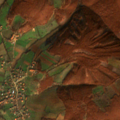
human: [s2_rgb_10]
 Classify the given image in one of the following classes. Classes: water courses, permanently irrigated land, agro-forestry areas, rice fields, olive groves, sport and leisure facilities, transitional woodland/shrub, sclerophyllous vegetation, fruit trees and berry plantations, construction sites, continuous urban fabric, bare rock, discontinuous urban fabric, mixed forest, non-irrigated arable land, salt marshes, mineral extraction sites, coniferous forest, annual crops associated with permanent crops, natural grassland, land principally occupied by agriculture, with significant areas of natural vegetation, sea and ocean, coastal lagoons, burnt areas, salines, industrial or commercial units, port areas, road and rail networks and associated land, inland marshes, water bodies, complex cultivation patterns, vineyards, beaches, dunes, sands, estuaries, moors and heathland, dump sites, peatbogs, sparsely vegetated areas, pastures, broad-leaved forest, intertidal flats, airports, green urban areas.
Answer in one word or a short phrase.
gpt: discontinuous urban fabric, complex cultivation patterns, broad-leaved forest, transitional woodland/shrub